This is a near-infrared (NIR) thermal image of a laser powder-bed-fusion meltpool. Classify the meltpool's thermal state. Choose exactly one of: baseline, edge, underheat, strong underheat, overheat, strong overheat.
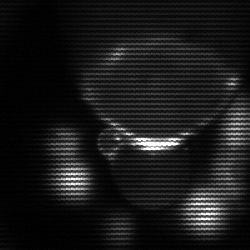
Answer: edge